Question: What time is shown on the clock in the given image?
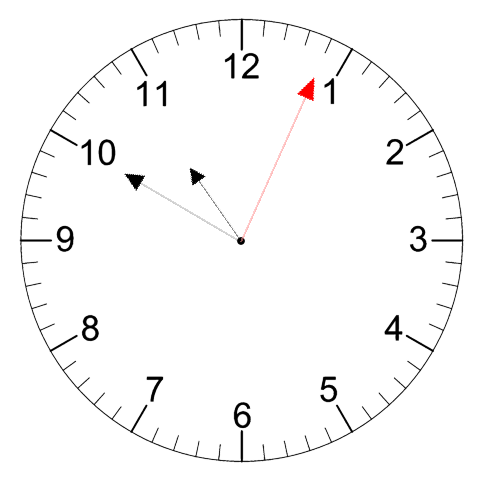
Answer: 10:50:04